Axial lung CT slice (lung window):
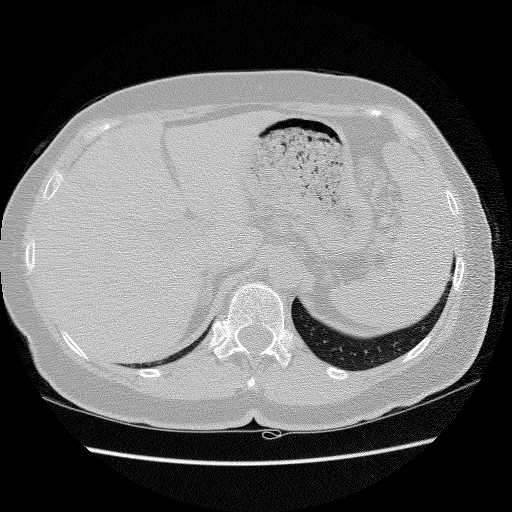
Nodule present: no